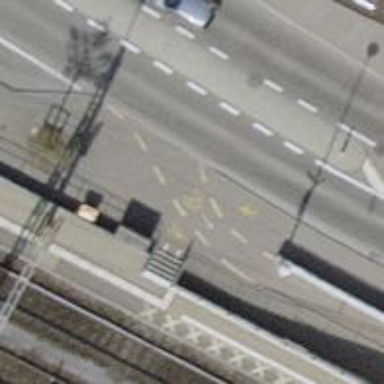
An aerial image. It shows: Path with asphalt surface. The path is suitable for cycling and walking.